Interaction volume radius: 5 \u00c5
Interaction volume height: 10 \u00c5
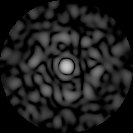
Disorder parameter: 0.848